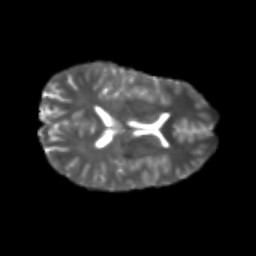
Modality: T2w
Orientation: axial
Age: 23
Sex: male
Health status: healthy
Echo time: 0.074 s